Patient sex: M
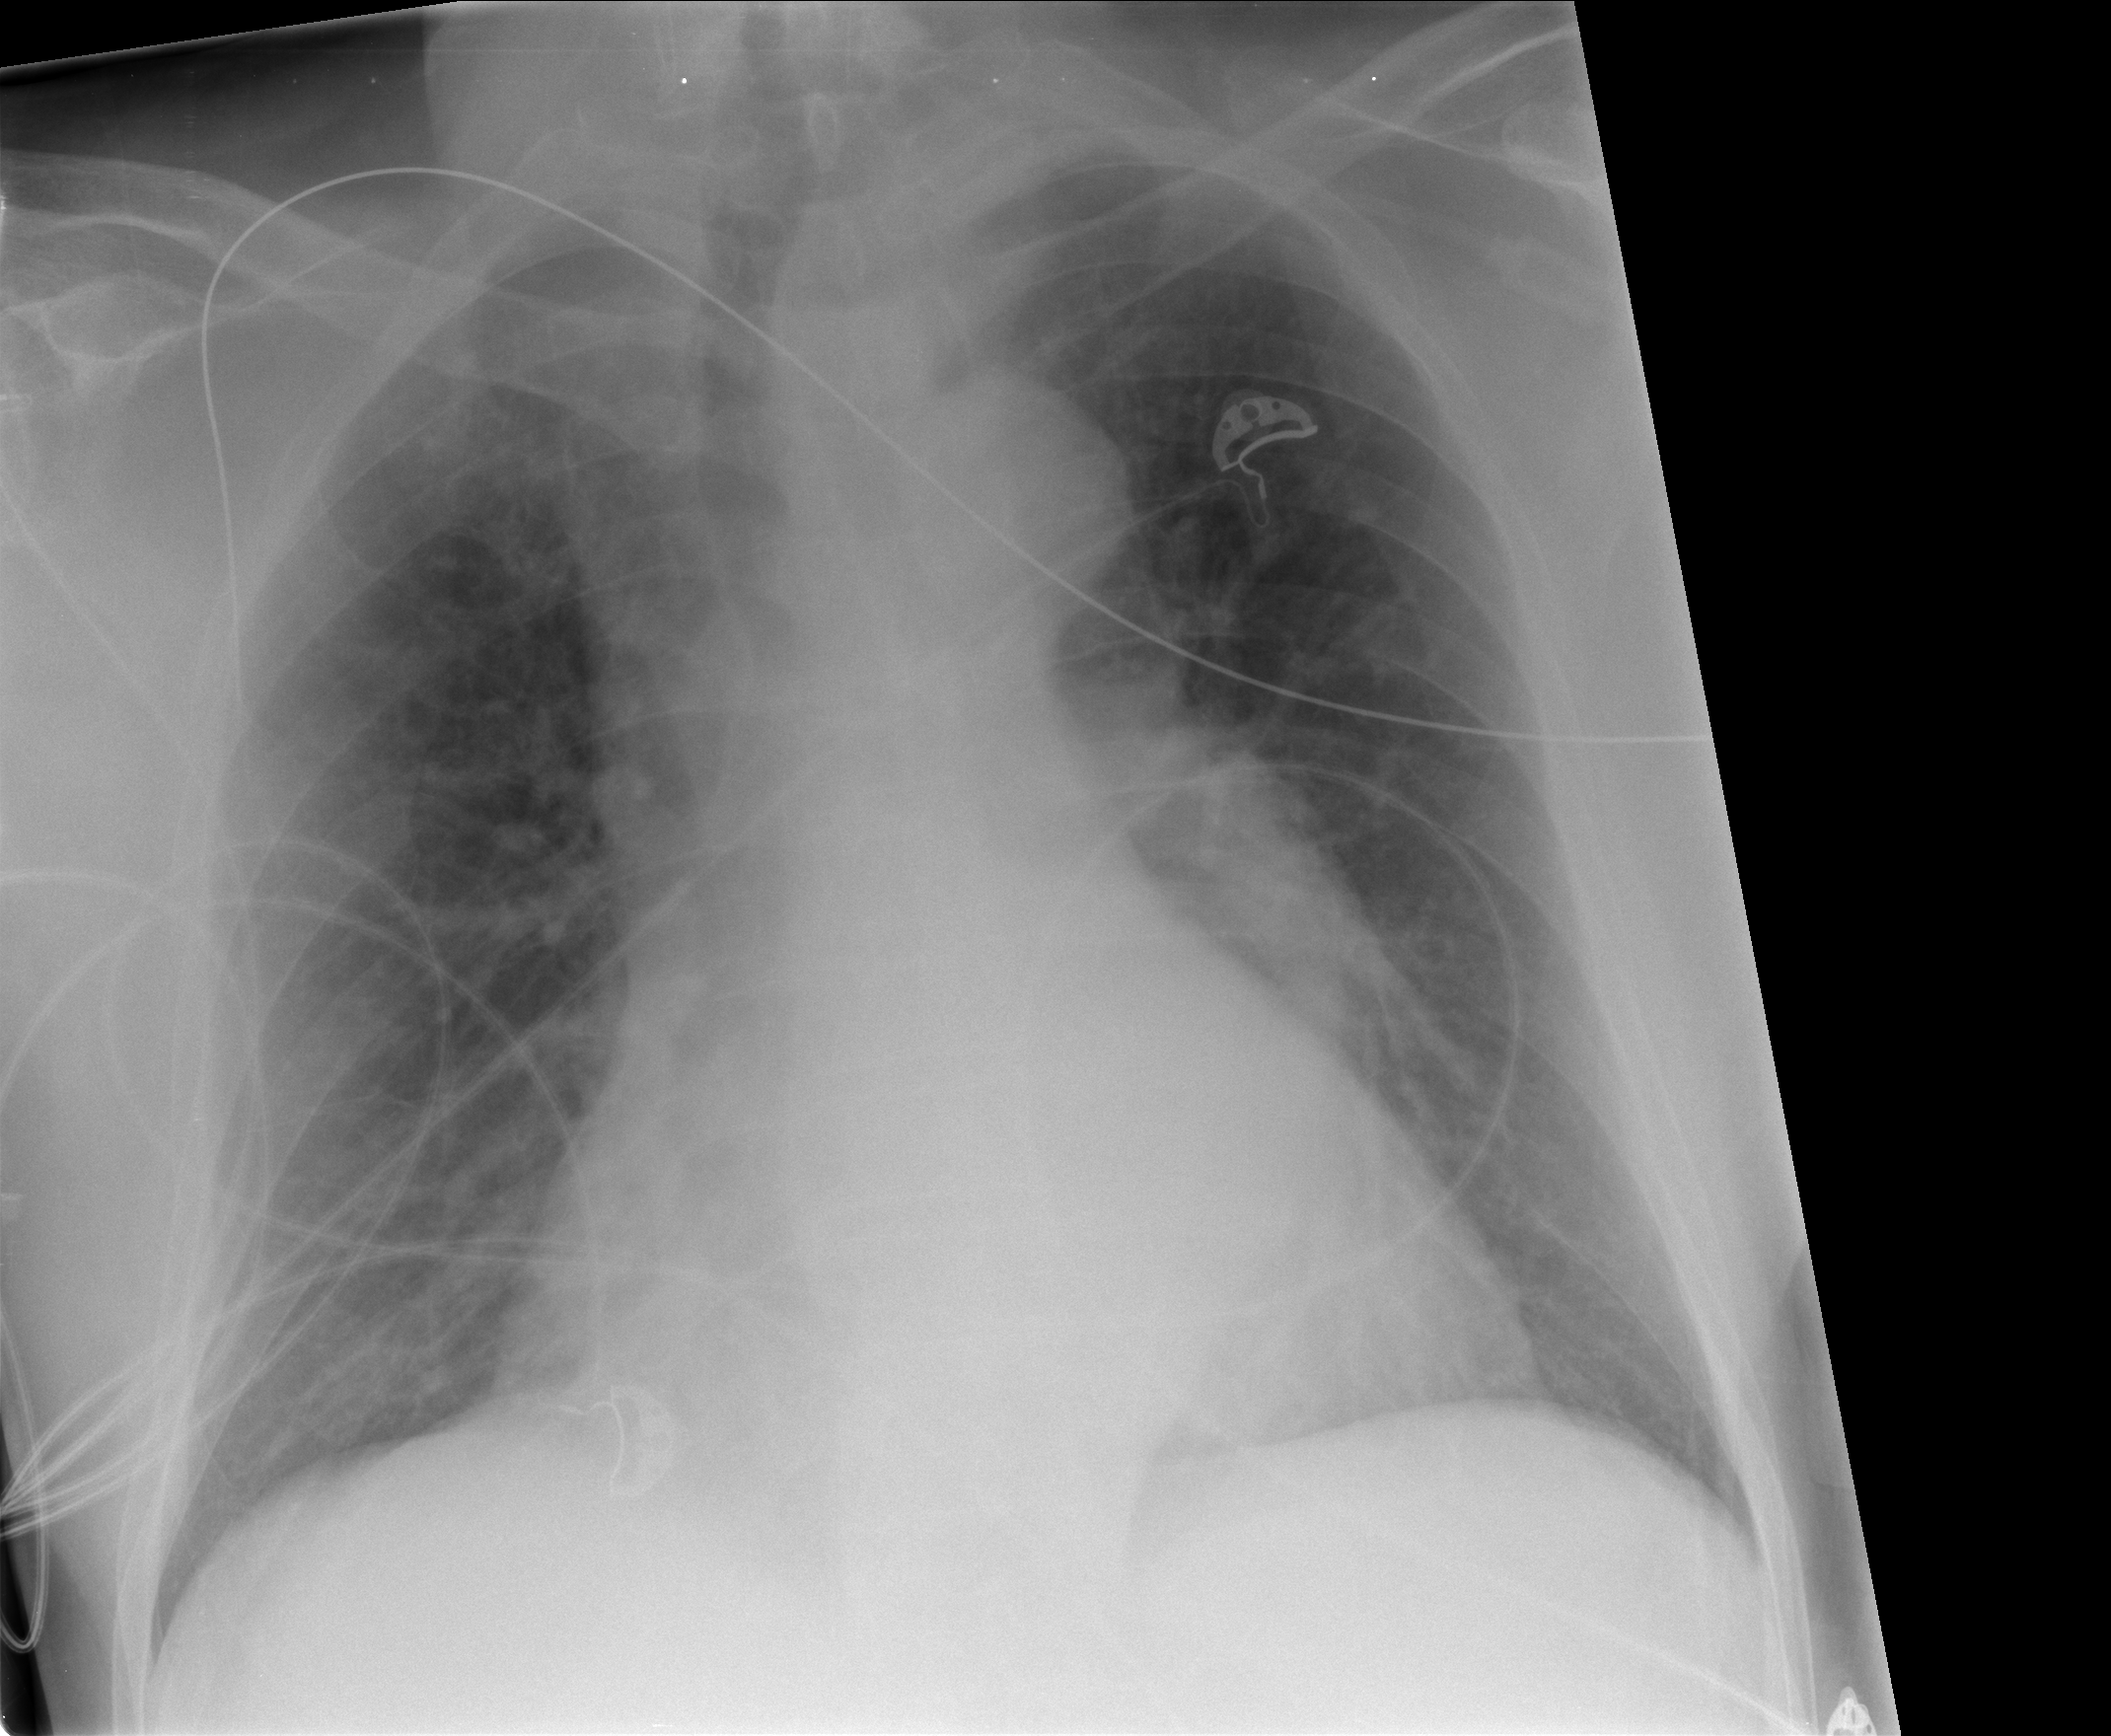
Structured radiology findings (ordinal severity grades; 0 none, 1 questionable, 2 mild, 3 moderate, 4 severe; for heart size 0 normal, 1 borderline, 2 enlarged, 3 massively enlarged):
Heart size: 1
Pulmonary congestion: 1
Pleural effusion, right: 0
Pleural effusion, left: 0
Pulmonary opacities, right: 0
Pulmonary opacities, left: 1
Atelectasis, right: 0
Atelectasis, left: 0